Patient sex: F
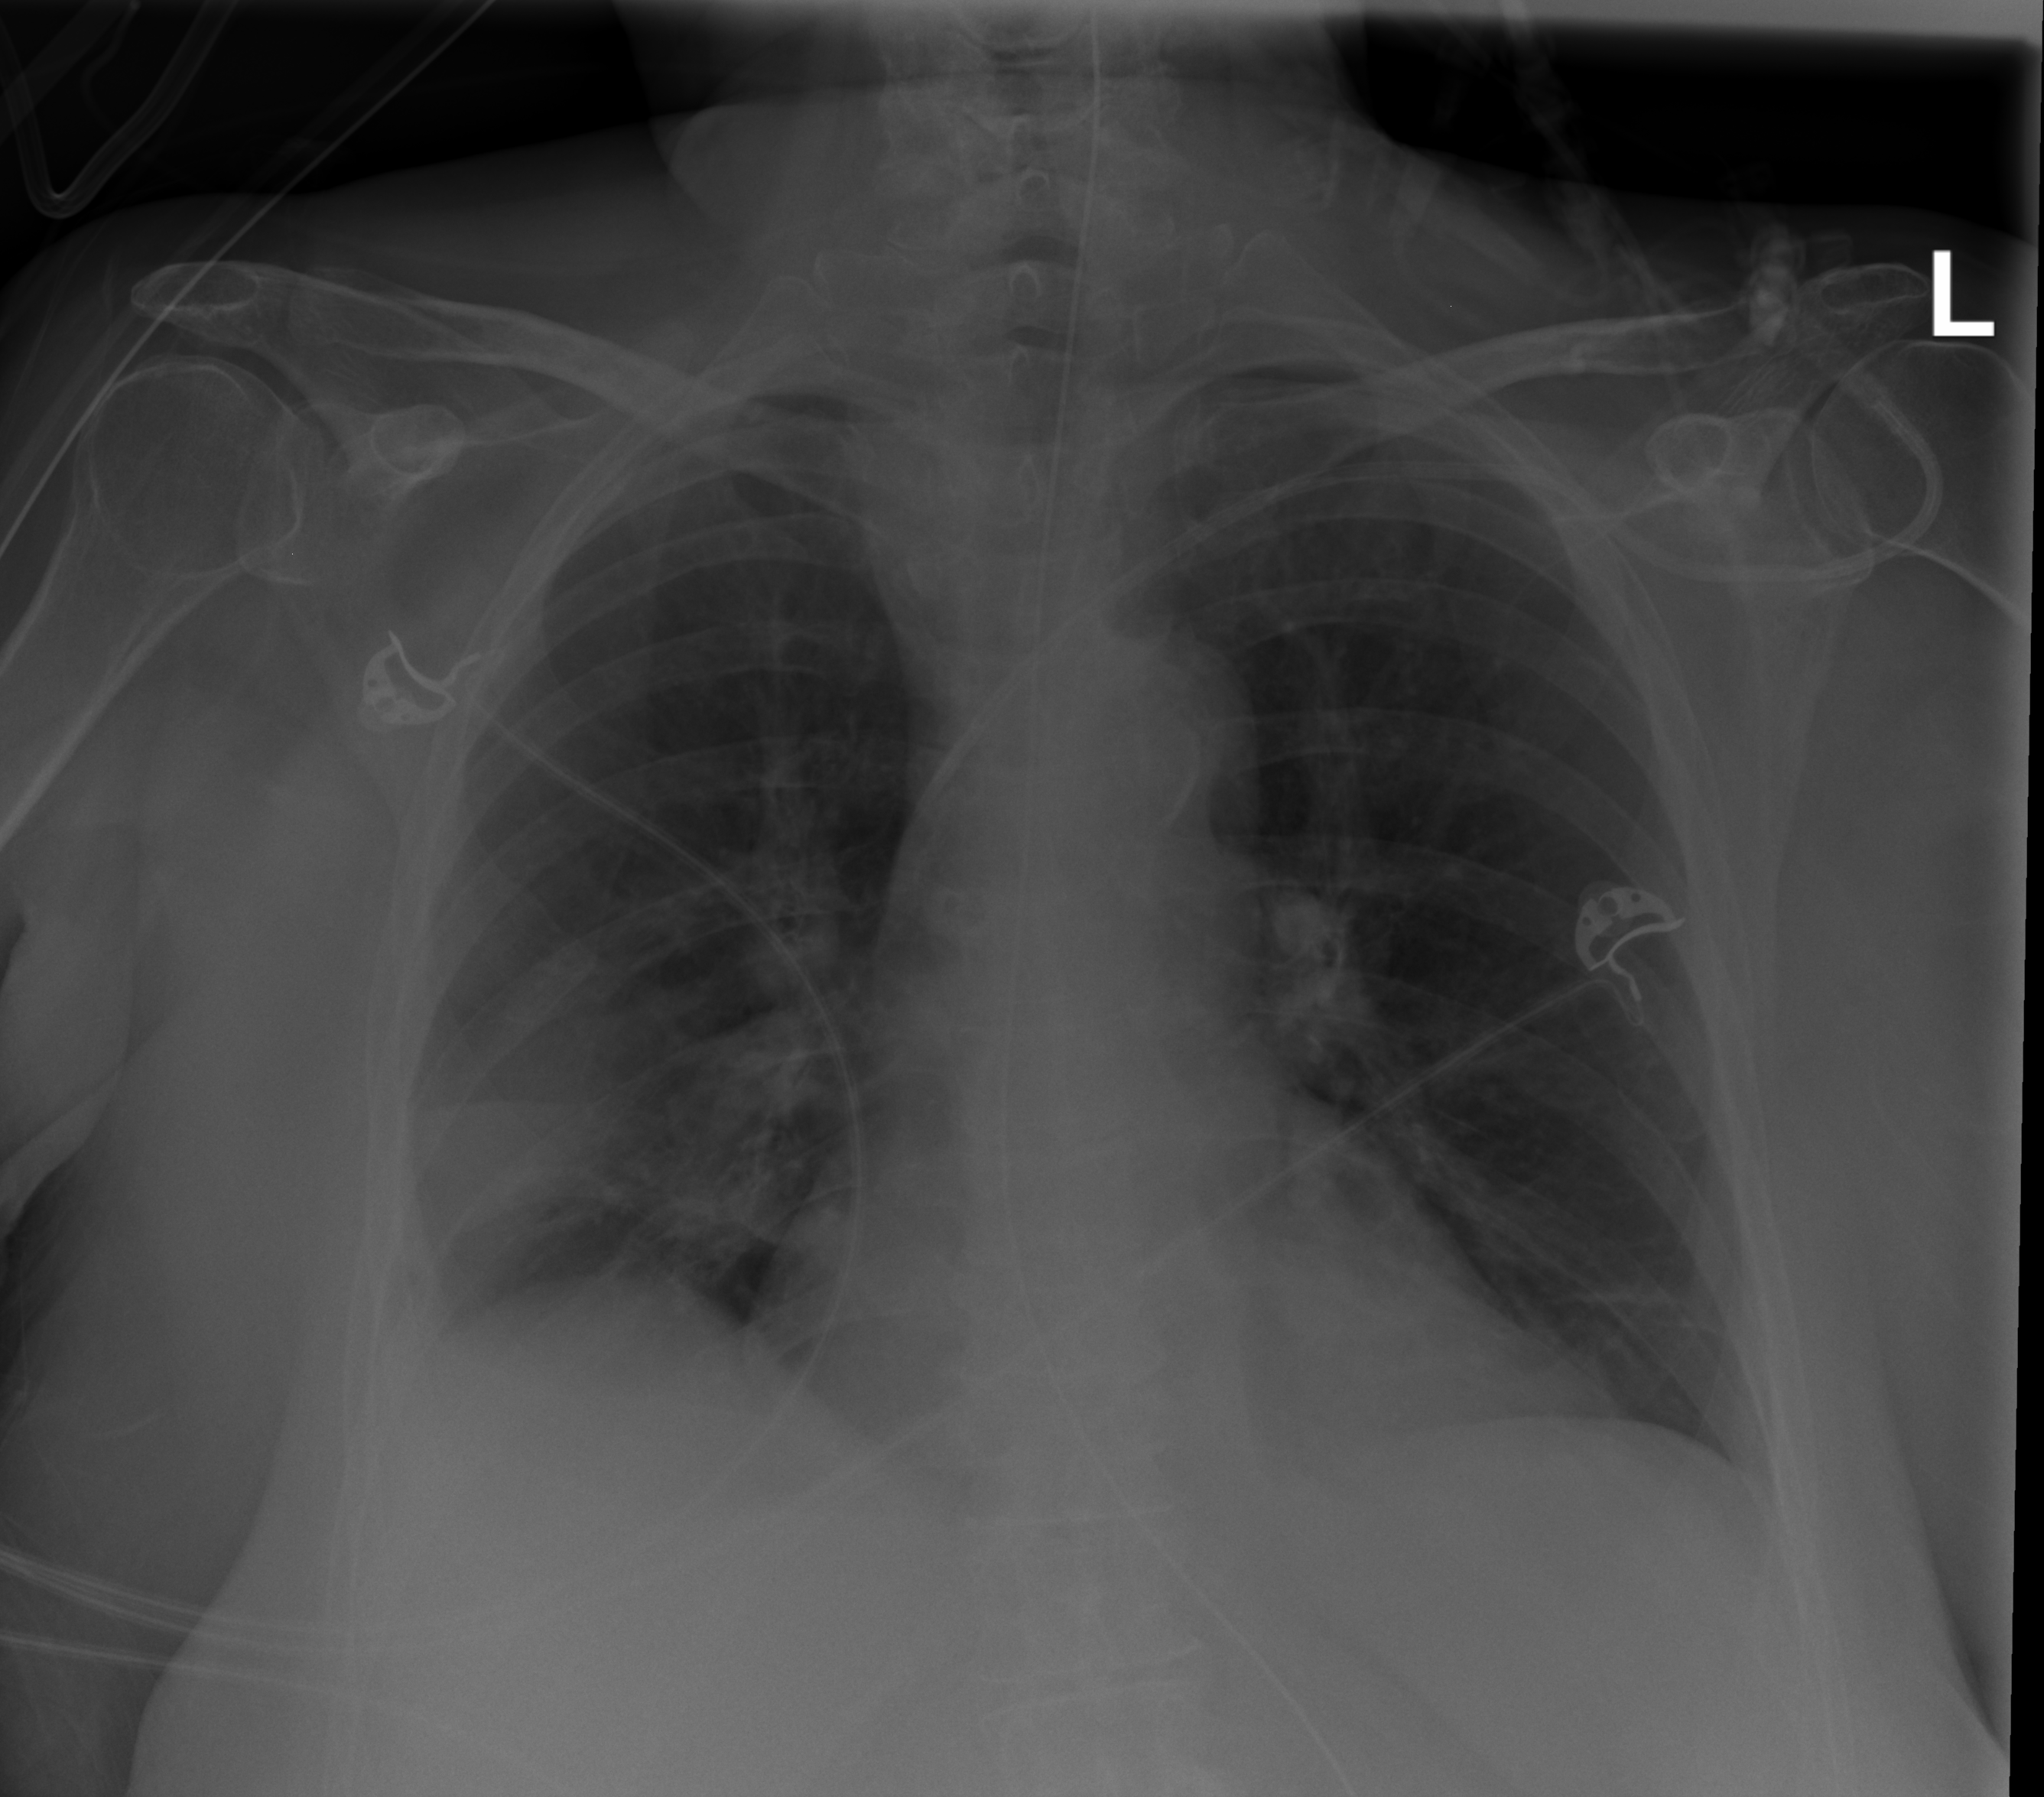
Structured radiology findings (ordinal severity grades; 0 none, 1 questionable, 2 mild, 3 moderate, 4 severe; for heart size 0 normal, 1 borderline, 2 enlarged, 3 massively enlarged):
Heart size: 0
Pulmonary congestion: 0
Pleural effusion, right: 2
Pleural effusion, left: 0
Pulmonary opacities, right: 0
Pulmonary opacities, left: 0
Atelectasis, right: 2
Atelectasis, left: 2